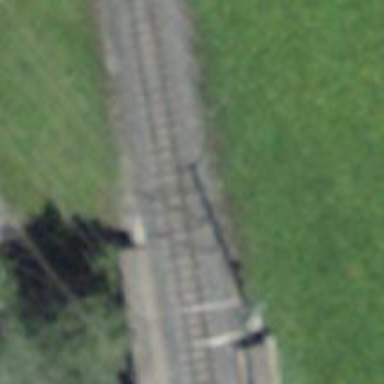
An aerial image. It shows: Narrow-gauge railway bridge with electrified contact line for single track.